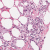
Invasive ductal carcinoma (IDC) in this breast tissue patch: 0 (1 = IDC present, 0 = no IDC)